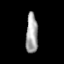
Tissue: prostate
Cell type: T cells
Senescence score: 0.3299
Nuclear area (px): 465
Mean DAPI intensity: 163.998